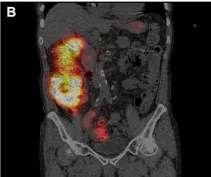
Coronal SPECT/CT. Demonstrate radiotracer uptake in the intestines.
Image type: radiology (pet)